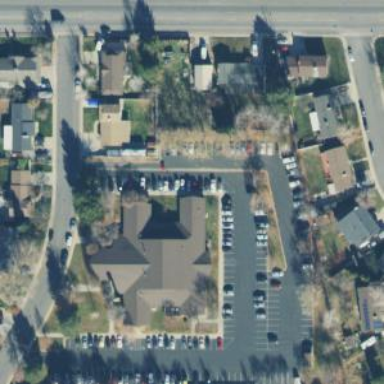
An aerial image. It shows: Beautiful church building.